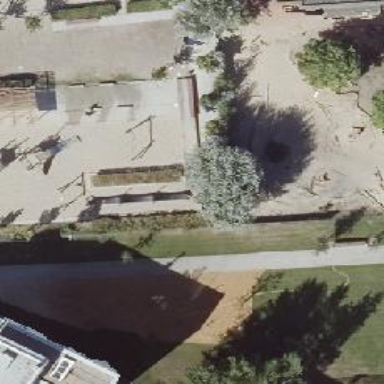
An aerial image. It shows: Belt bridge in the playground.